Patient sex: M
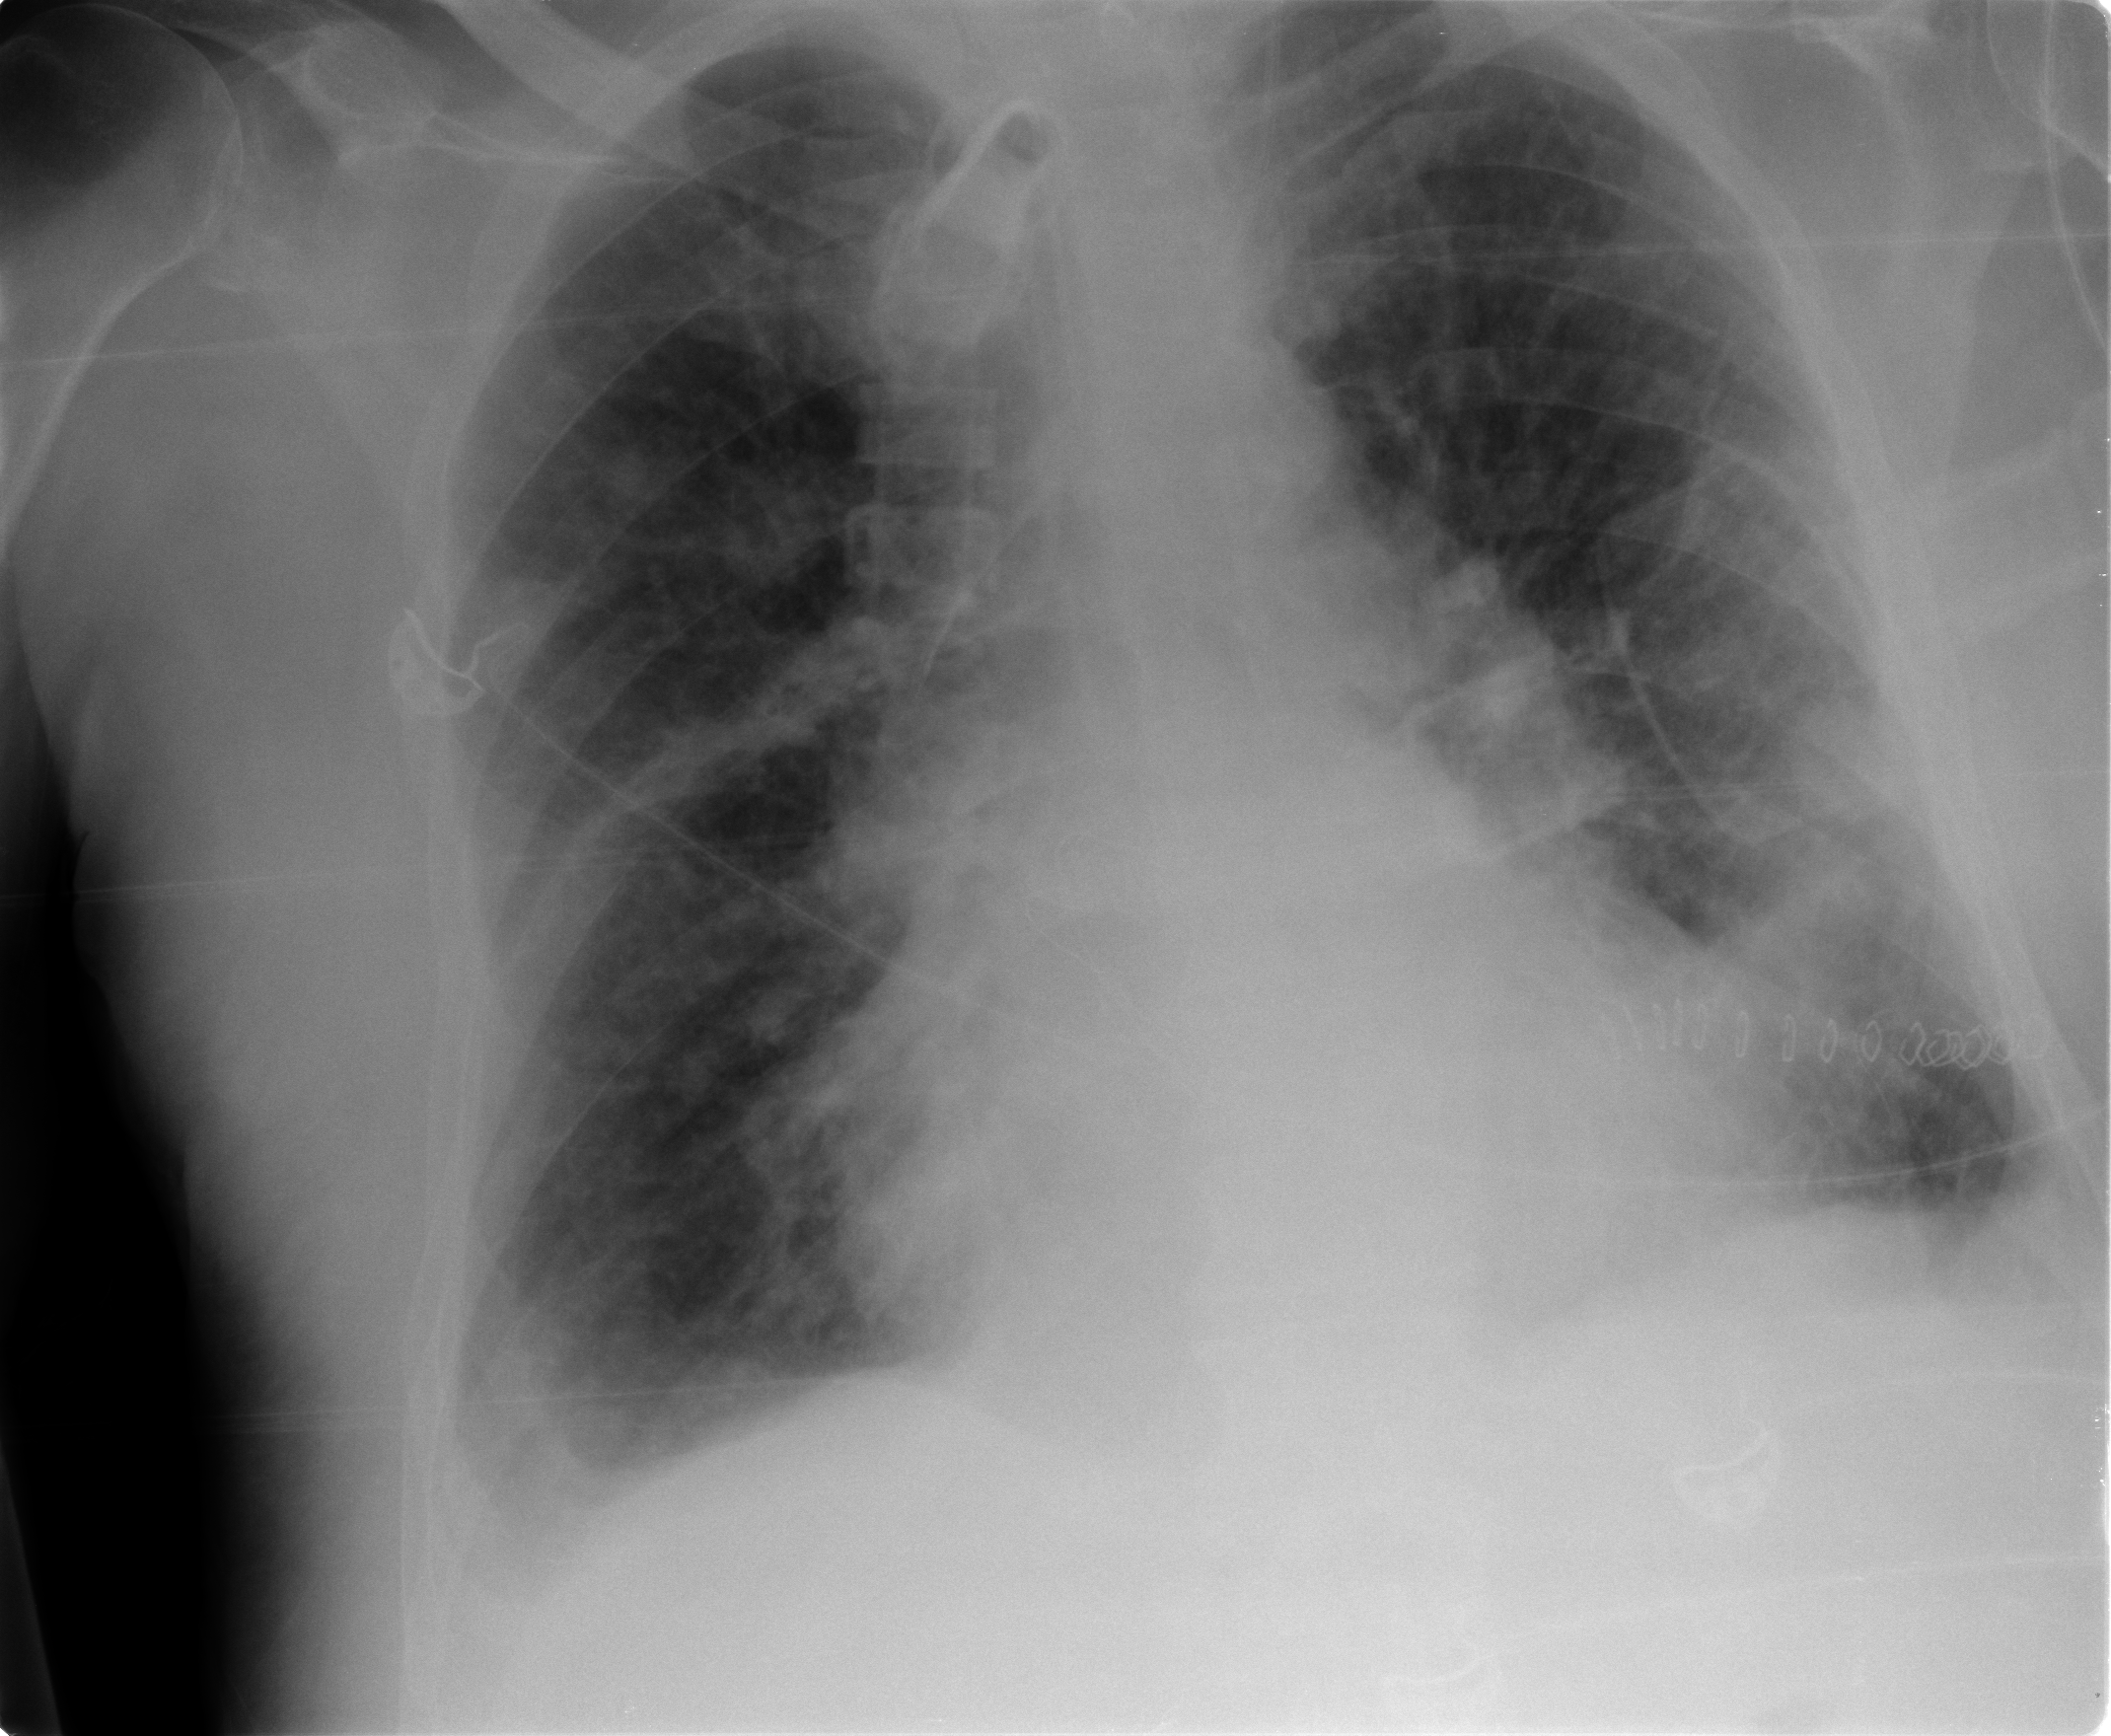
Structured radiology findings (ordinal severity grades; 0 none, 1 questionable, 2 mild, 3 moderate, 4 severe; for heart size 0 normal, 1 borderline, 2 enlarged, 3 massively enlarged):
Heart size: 2
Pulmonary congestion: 3
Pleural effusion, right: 2
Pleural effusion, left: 2
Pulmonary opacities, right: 2
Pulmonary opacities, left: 2
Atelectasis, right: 2
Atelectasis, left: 2